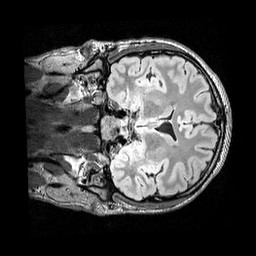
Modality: FLAIR
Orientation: coronal
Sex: male
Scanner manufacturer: siemens
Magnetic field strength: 3 T
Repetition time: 5 s
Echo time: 0.395 s